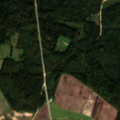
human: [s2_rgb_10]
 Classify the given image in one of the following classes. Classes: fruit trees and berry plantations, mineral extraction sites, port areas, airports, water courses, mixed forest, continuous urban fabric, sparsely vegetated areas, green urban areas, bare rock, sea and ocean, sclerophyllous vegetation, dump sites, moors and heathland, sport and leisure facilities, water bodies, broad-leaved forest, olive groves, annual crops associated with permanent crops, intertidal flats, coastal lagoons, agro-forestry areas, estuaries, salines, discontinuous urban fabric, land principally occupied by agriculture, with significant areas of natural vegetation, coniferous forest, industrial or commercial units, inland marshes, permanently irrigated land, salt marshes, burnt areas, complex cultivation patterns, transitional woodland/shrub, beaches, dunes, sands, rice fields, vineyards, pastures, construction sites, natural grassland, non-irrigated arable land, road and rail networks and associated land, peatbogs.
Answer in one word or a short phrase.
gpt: non-irrigated arable land, broad-leaved forest, coniferous forest, mixed forest, transitional woodland/shrub